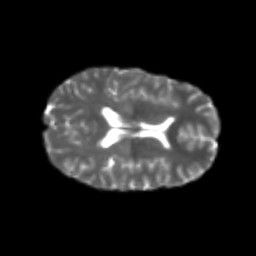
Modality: T2w
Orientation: axial
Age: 24
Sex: female
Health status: healthy
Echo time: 0.074 s